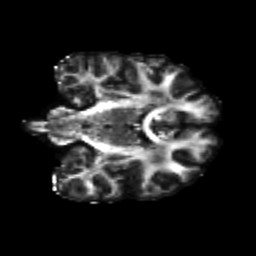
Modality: FA
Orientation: coronal
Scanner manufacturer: siemens
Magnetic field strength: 3 T
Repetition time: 4.16 s
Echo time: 0.0806 s